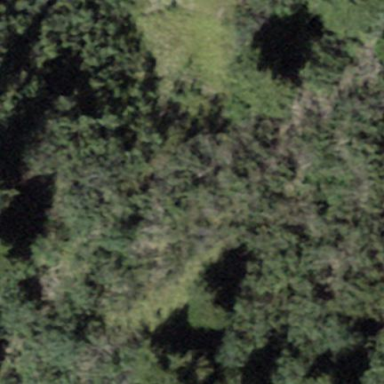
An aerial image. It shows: Patch of scrub vegetation.